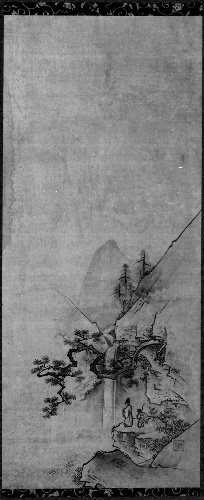
Artist: Kano Kōi
Artist bio: Japanese, died 1636
Date: early 17th century
Object type: Triptych of hanging scrolls
Classification: Paintings
Medium: Triptych of hanging scrolls; ink and color on paper
Culture: Japan
Period: Edo period (1615–1868)
Dimensions: Image (each): 46 9/16 × 19 1/8 in. (118.3 × 48.6 cm)
Overall with mounting (each): 83 7/8 × 24 11/16 in. (213 × 62.7 cm)
Overall with knobs (each): 83 7/8 × 26 11/16 in. (213 × 67.8 cm)
Department: Asian Art
Credit line: Gift of Mr. and Mrs. Benjamin J. Levy, 1963
Accession year: 1963
Repository: Metropolitan Museum of Art, New York, NY
Tags: Men|Women|Landscapes|Boats